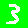
Digit: 3